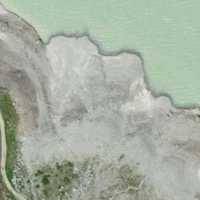
EUNIS habitat code: 14
Species observed at this site:
Motacilla alba